Interaction volume radius: 5 \u00c5
Interaction volume height: 30 \u00c5
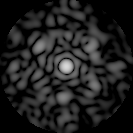
Disorder parameter: 0.6584